Question: I am inputting strings into a data set in SAS. Here is my code.
'''
data match;
input string1 $1-6
string2 $10-15
string3 $18-21;
position1=prxmatch('/^a/', string1);
position2=prxmatch('/a$/', string2);
position3=prxmatch('/^a.a$/', string3);
datalines;
abc aba aa
abcde abcba abba
abcde aaaaa a.a
a$a
;
run;
'''
As you may notice, the last row of first column 'abcde' starts with a space. Besides, the last string of second column 'aaaaa' ends with a space, too. Except for these two, other strings are just who they are.
I am using 'prxmatch' for regular expression matching. So 'prxmatch('/^a/', ' abcde')' should return me 0, and 'prxmatch('/a$/', 'aaaaa ')' should return me 0 too.
However, the result looks like this:

So, what should I do to input these strings correctly and get the right regular expression matching result?
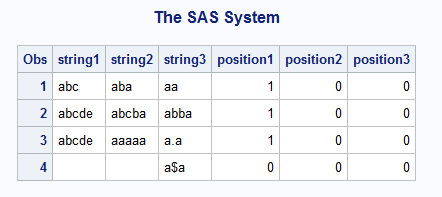
Answer: You can use '$CHARw.' informat to read in initial spaces. I prefer '@pos' to read in that way:
'''
data match;
input @1 string1 $char6.
@10 string2 $char6.
@18 string3 $char4.;
position1=prxmatch('/^a/', string1);
position2=prxmatch('/a$/', string2);
position3=prxmatch('/^a.a$/', string3);
datalines;
abc aba aa
abcde abcba abba
abcde aaaaa a.a
a$a
;
run;
'''
I think that now returns what you expect. (You may intend STRING3 to have only 3 wide? )